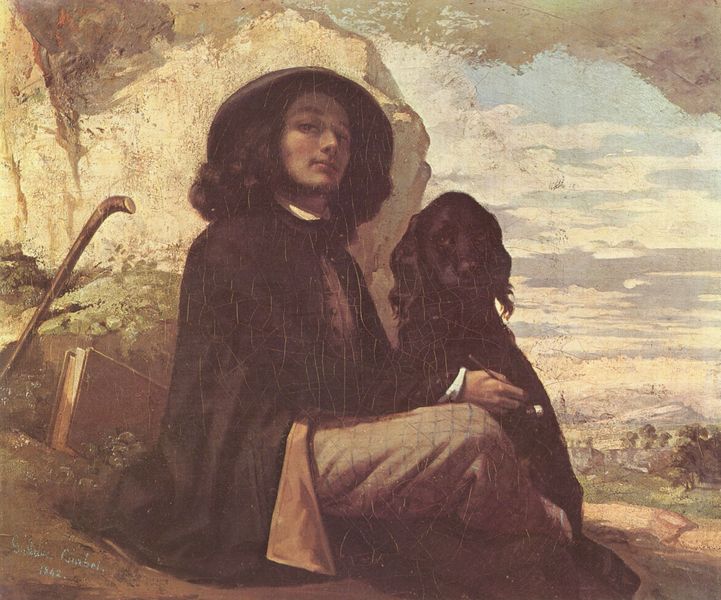
Titel: Selbstporträt mit schwarzem Hund
Künstler: Gustave Courbet
Standort: Paris
Institution: Musée du Petit Palais
Schlagwörter: baum, berg, blau, dunkel, felsen, gemälde, hand, himmel, mann, schatten, weiß, wolken, bäume, grün, landschaft, sitzen, stadt, braun, frau, hintergrund, hut, kariert, mund, nase, schwarz, ausblick, blick, gras, hund, rasen, weg, wiese, wolke, malerei, hemd, hose, jacke, kappe, augen, bibel, gesicht, kragen, mensch, stein, ärmel, niederlande, portrait, porträt, öl, horizont, hügel, natur, strauch, gebüsch, kirche, auge, gewand, haare, mantel, sitzend, höhle, lippe, lippen, locken, ohren, tal, genre, stock, fell, kopfbedeckung, düster, stab, berge, fels, gebirge, idylle, pause, rast, romantik, pfeife, lesen, maler, junge, knie, hemdkragen, jackett, courbet, buch, spaziergang, leinwand, spazierstock, pinsel, stift, jüngling, selbstportrait, rissig, zeichnen, schreiben, wanderer, mappe, wanderstock, skizzen, hirte, schäfer, herrchen, hung, mann mit hund, spaniel, gelockt, hemdärmel, horizot, niedrelande, korthose